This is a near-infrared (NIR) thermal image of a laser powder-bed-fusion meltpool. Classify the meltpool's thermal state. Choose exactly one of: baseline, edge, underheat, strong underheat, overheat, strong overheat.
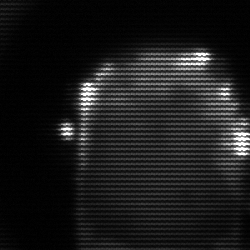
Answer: baseline